Question:
MyPy prints out an error "Argument 1 to 'disable' has incompatible type 'str'; expected 'int'
According to Python's wiki and running the code, everything is fine, but to MyPy, it's not. Am I doing something wrong?
'logging.disable('DEBUG')'
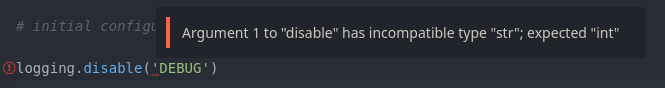
Answer: The logging levels are integers, not strings. They are defined as constants in the 'logging' module, which you can import. E.g.:
'''
logging.disable(loggging.DEBUG)
'''